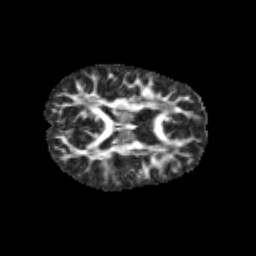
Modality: FA
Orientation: axial
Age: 11
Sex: female
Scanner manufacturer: siemens
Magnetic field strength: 3 T
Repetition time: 3.8 s
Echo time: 0.07 s